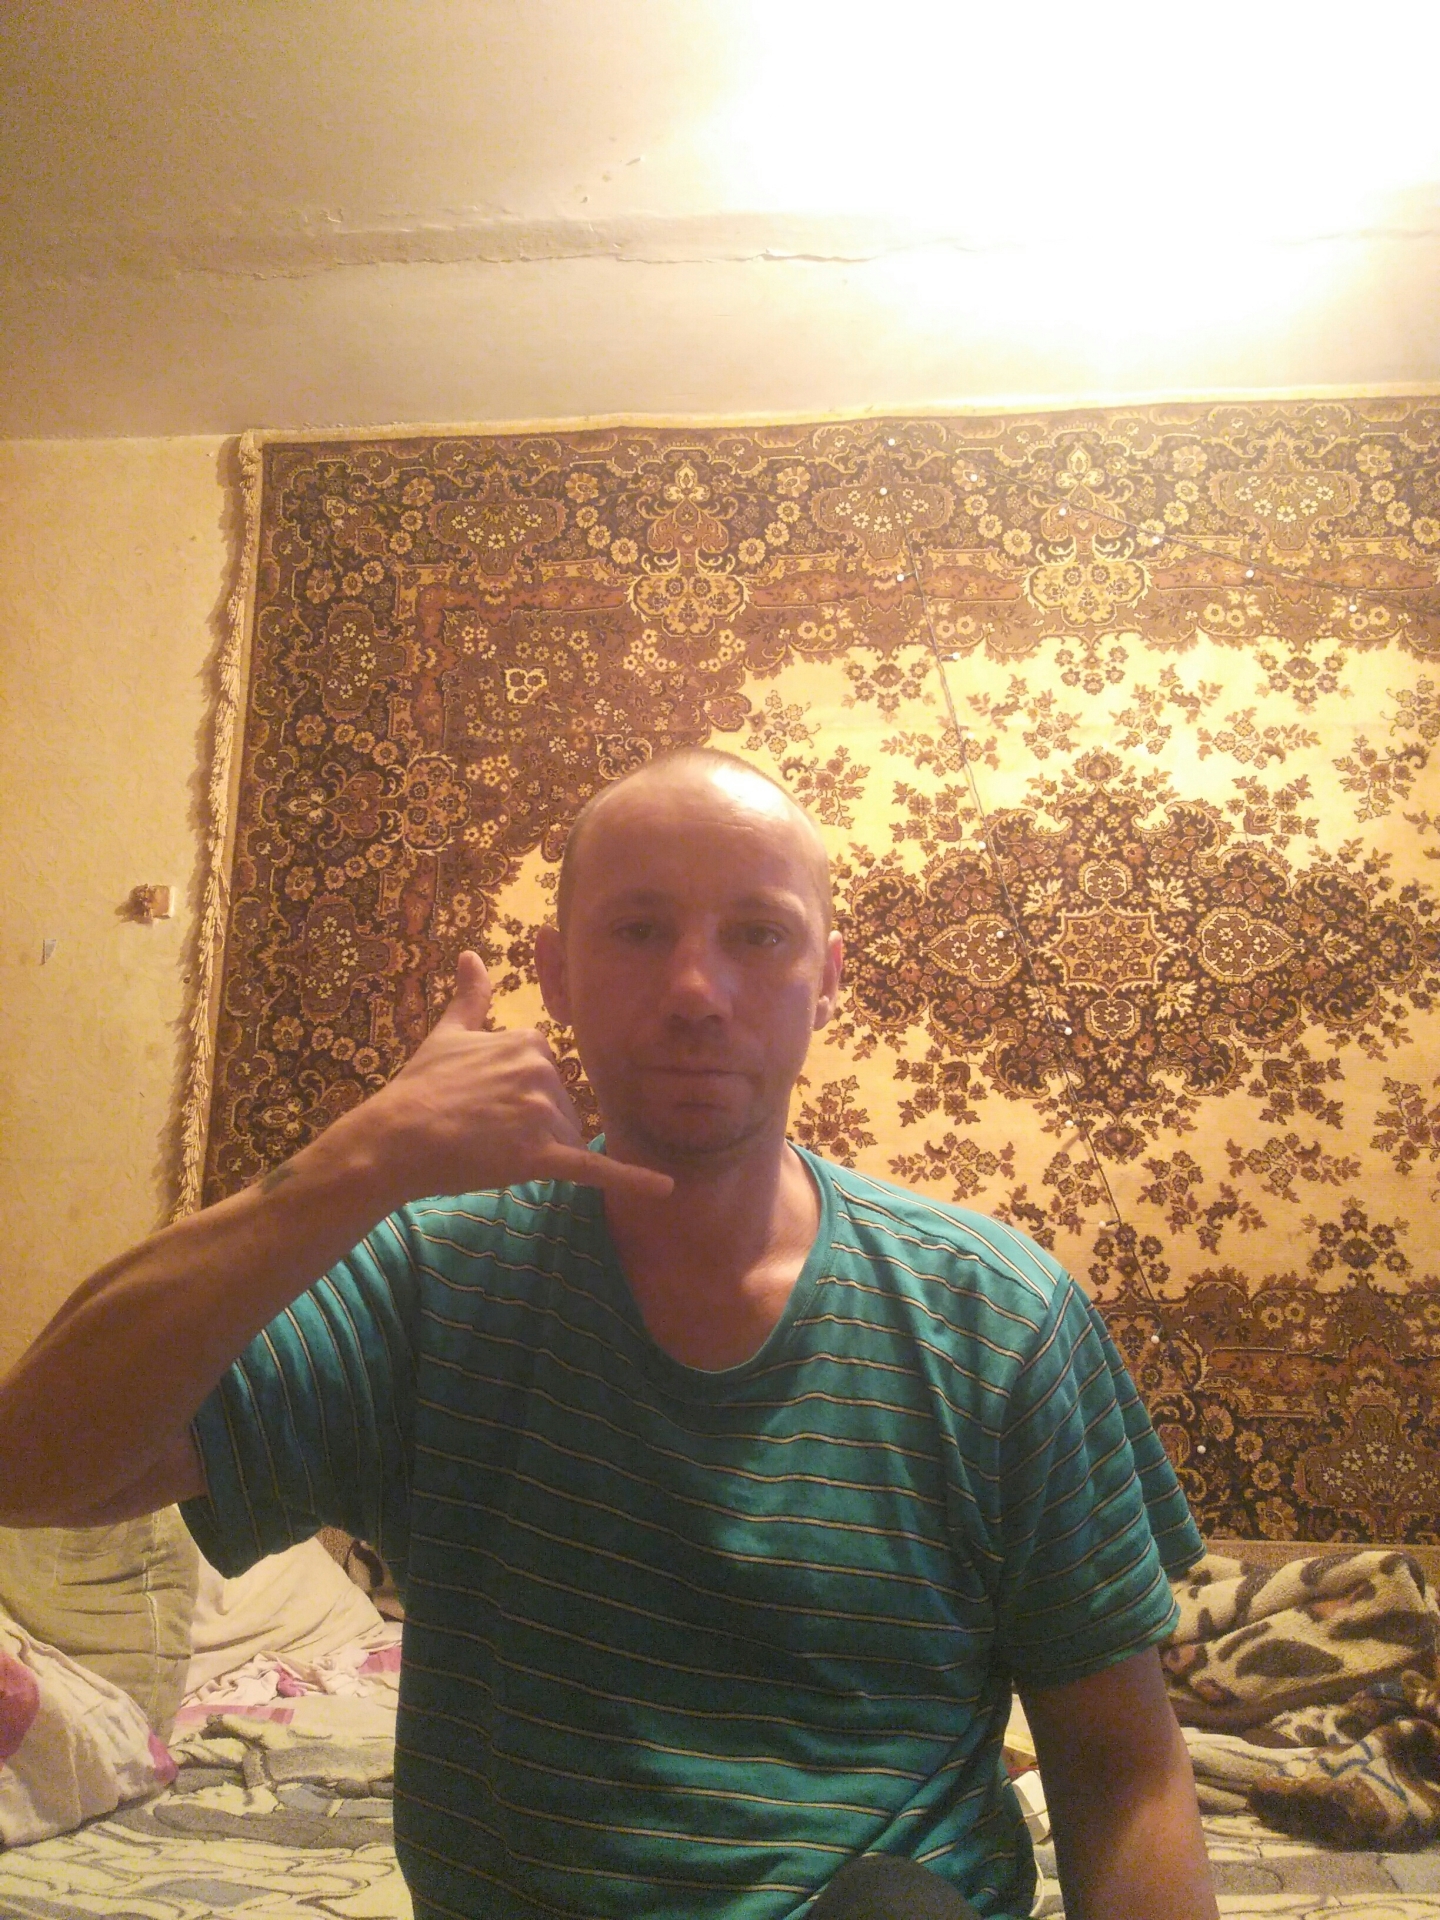
Label: noise